Interaction volume radius: 5 \u00c5
Interaction volume height: 15 \u00c5
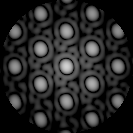
Disorder parameter: 0.009838